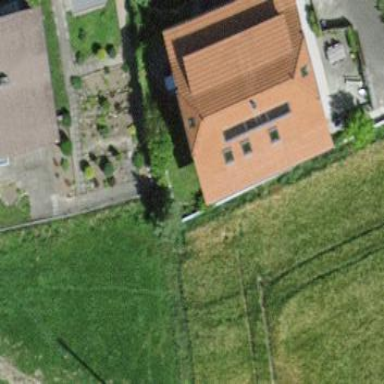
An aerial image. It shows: Simple house.